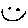
Label: smiley face